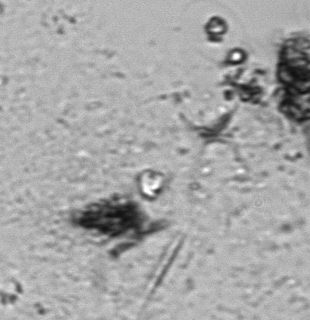
Label: Phaeocystis_debris